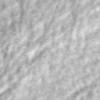
Label: no_change